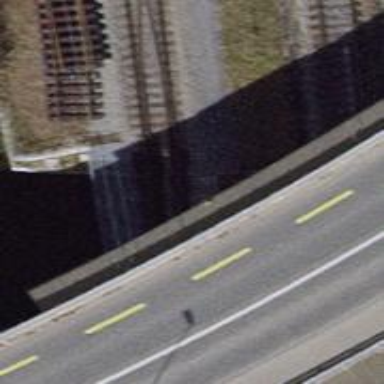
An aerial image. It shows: Railway bridge with electrified contact lines.